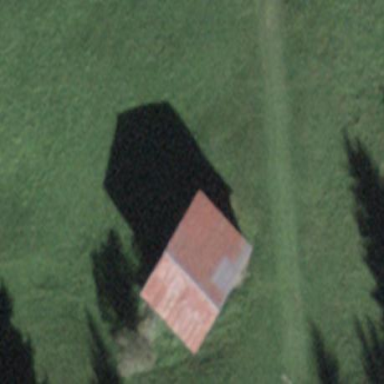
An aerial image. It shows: Barn.